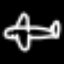
Label: airplane